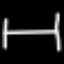
Label: bed